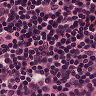
Metastatic tissue present: no